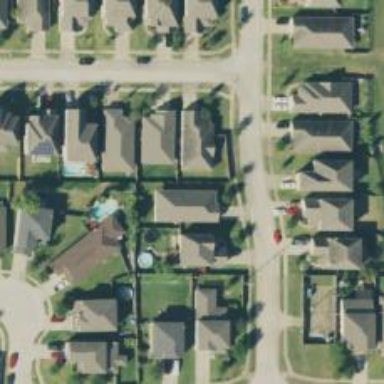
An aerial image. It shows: Residential road with separate sidewalk.